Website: lowes
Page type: customer-info-address
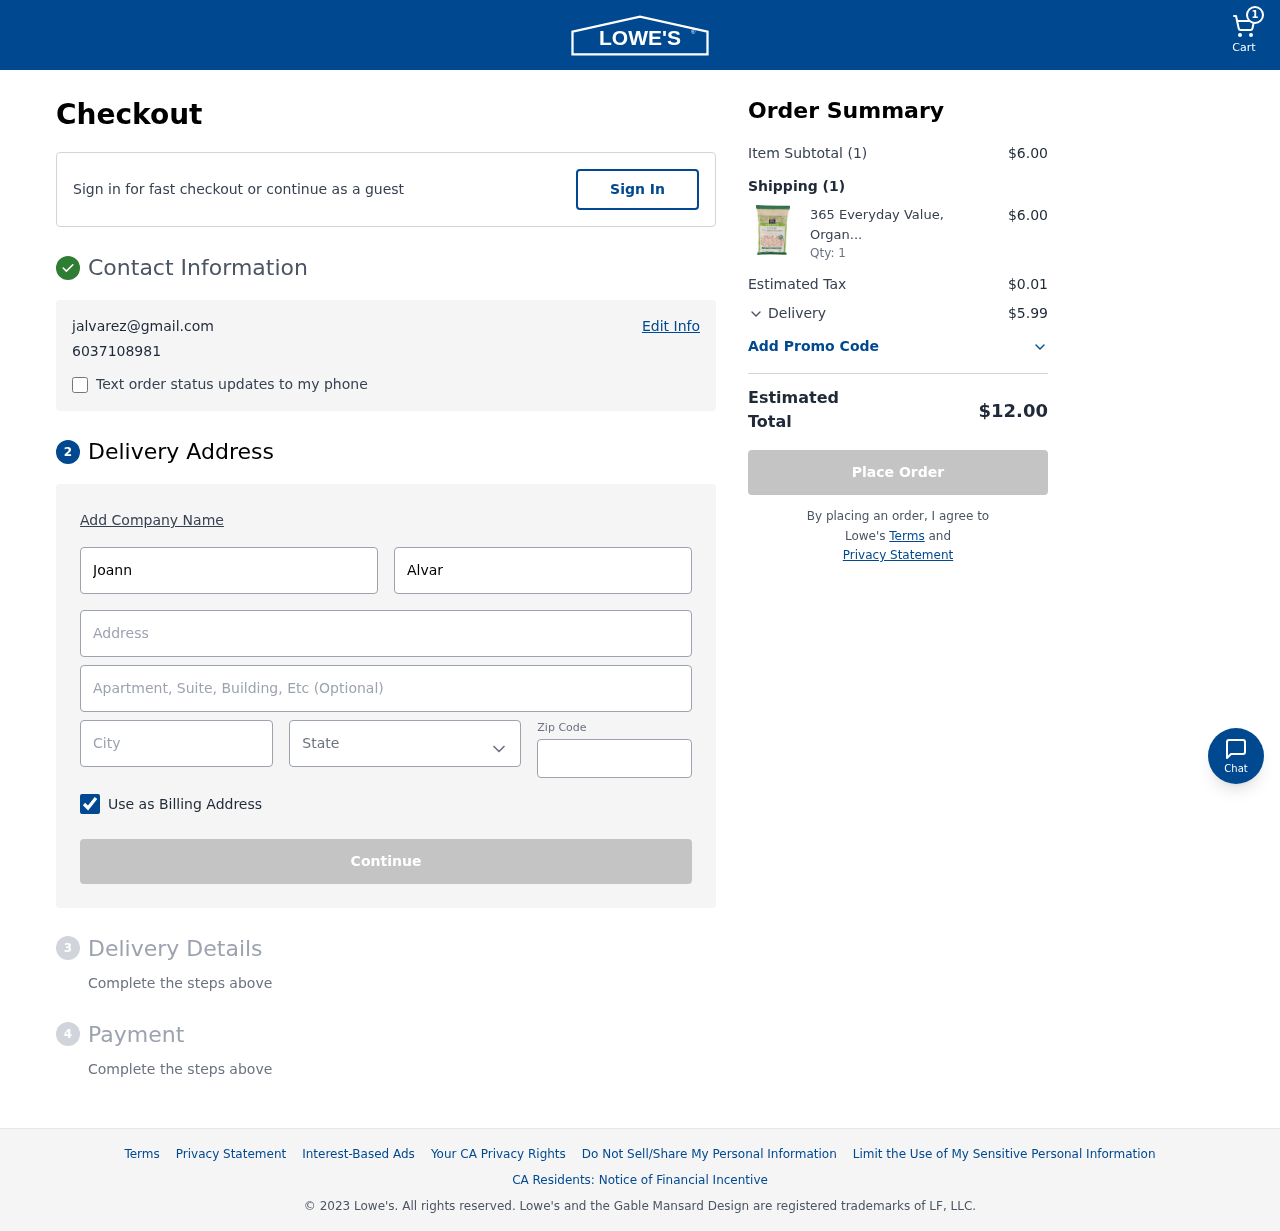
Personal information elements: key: PII_CITY
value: Maureenside
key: PII_EMAIL
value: jalvarez@gmail.com
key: PII_FIRSTNAME
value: Joann
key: PII_LASTNAME
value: Alvarez
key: PII_PHONE
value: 6037108981
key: PII_POSTCODE
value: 69627
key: PII_STATE
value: Illinois
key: PII_STREET
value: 715 Guzman Ridges
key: PII_STREET2
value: Apt. 020
Product elements: key: PRODUCT1_NAME
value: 365 Everyday Value, Organic Crunchy Cinnamon Squares, 28 oz
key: PRODUCT1_QUANTITY
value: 1
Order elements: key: ORDER_NUM_ITEMS
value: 1
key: ORDER_SUBTOTAL
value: $6.00
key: ORDER_NUM_ITEMS2
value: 1
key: ORDER_SUBTOTAL2
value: $6.00
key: ORDER_TAX
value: $0.01
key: ORDER_SHIPPING_COST
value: $5.99
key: ORDER_TOTAL
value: $12.00